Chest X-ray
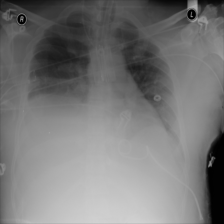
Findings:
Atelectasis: negative
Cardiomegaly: negative
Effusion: negative
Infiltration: negative
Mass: negative
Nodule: negative
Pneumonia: negative
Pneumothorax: negative
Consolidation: negative
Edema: negative
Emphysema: negative
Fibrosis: negative
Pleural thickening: negative
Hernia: negative